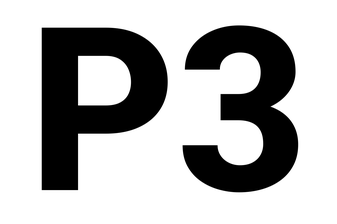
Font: Roboto_ExtraBold